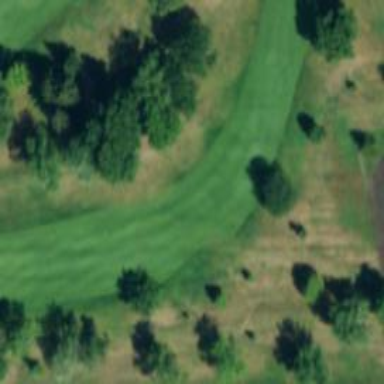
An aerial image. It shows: Golf hole.